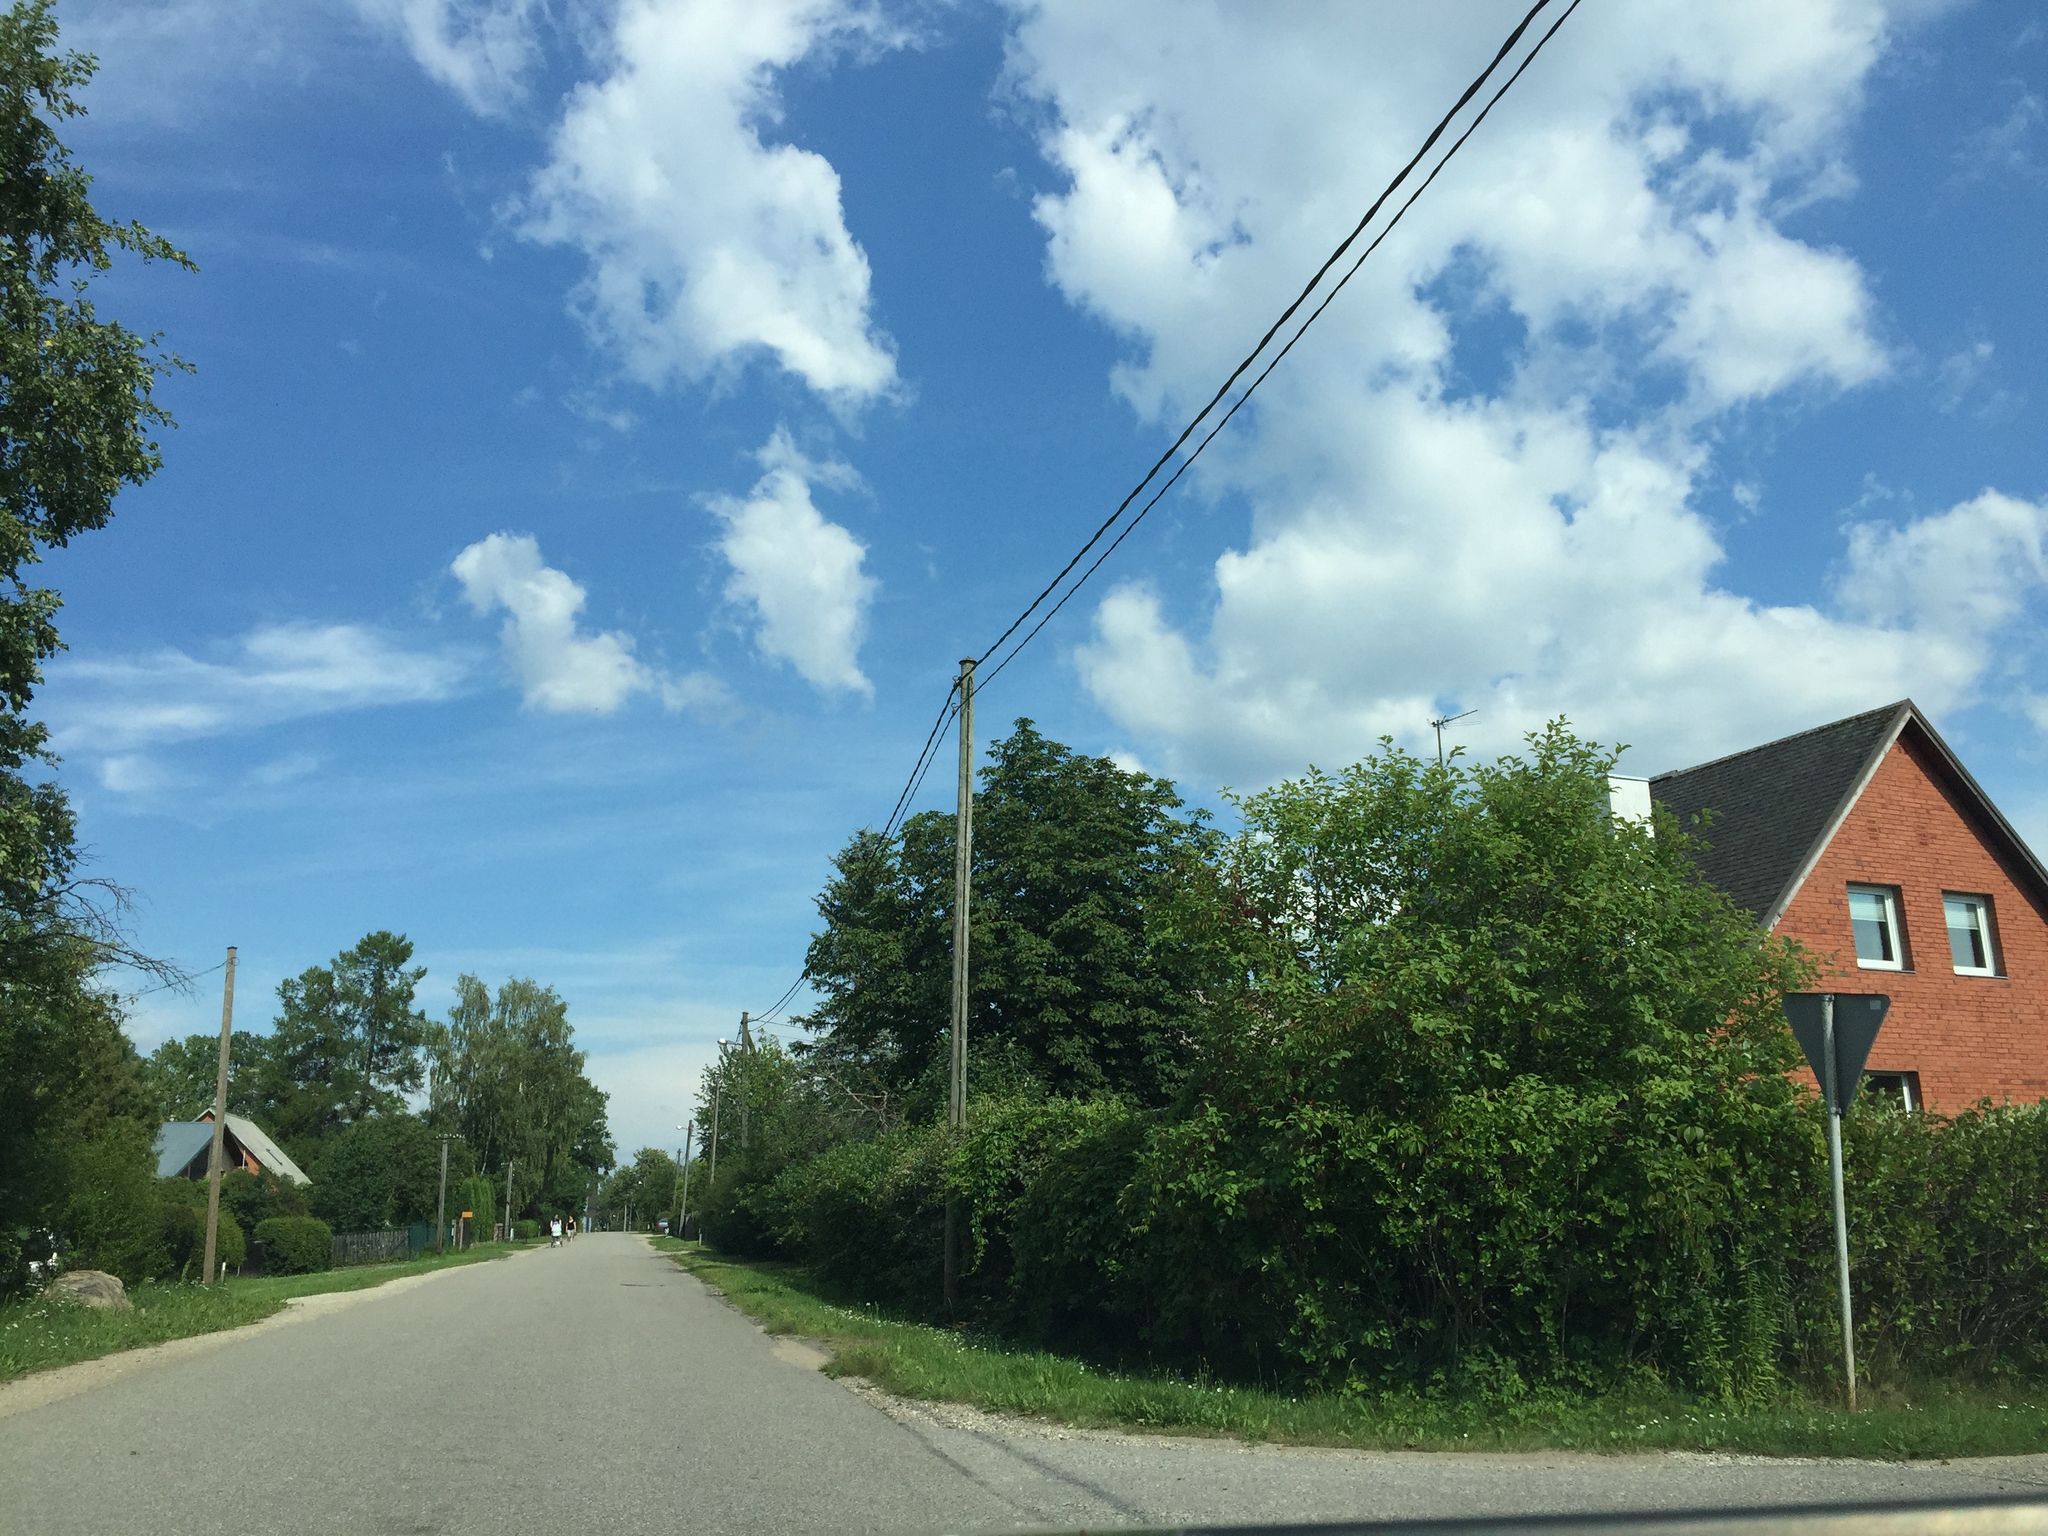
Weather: cloudy
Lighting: day
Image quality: good
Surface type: driving surface
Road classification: residential
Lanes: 2.0
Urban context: rural cluster
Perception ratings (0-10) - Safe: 7.16, Lively: 6.47, Beautiful: 8.13, Boring: 6.61, Depressing: 5.23, Wealthy: 1.73